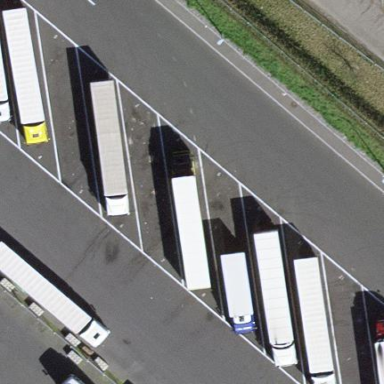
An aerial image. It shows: Asphalt parking space.